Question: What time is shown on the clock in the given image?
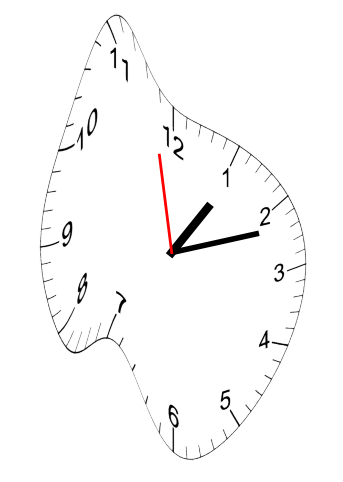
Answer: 01:11:58